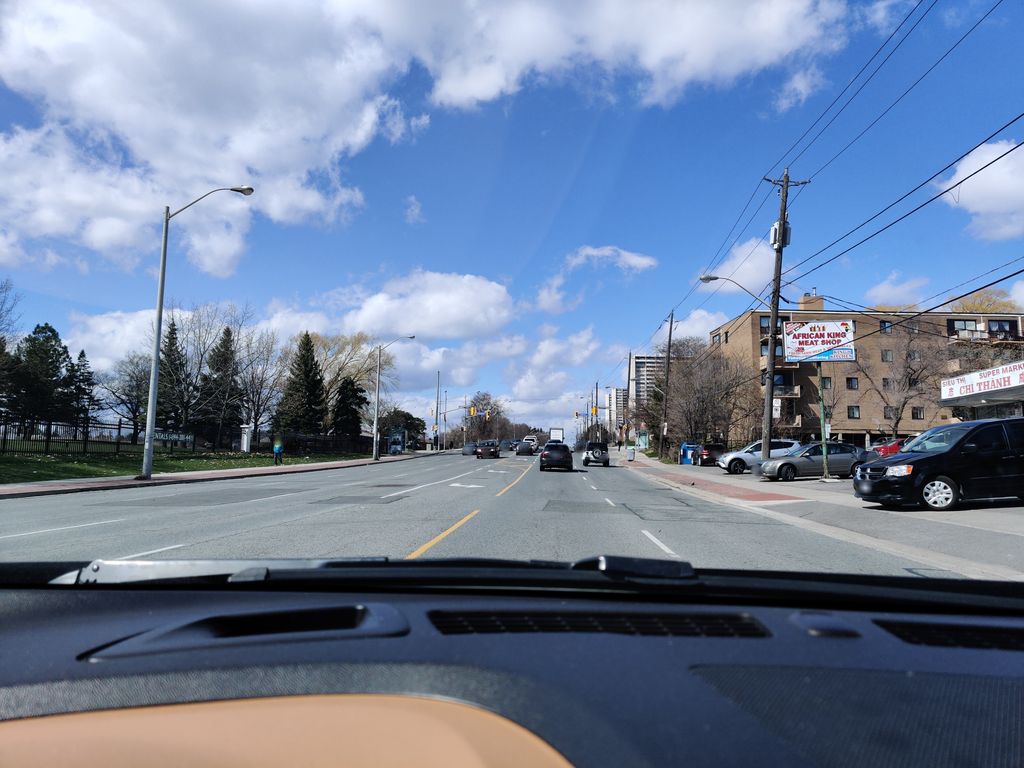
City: toronto